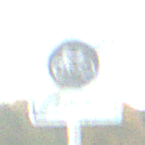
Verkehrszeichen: EndeFahrradzone
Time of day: SunriseSunset
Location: Outdoor (Nature)
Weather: PartlyCloudy
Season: NotSpecified
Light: Natural